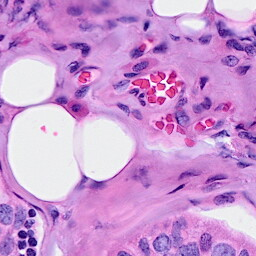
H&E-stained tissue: Breast